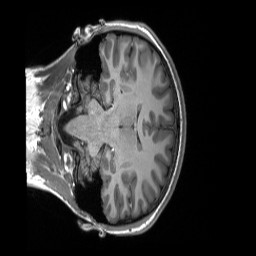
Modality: T1w
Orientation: coronal
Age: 19
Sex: female
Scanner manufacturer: siemens
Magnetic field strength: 3 T
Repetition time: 2.3 s
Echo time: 0.00298 s